Question: In CSS when I mention (max-width: 800px) browser should load that style when screen reaches 800px but my browser load that style in 720px why that's happening?
This is CSS media query
'''
@media (max-width: 800px) {
#header-home {
height: 30rem;
.header-content {
padding-top: 5rem;
}
}
}
'''
It's not working after it reaches below 800px width of screen. But it works when screen reaches below 720px

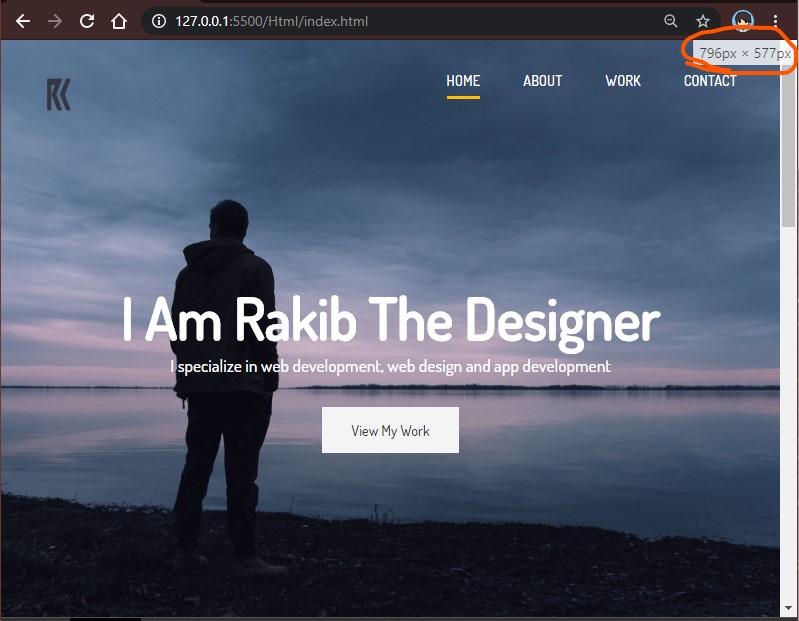
Answer: wrong, it should load the style up to 800px
you should do this:
'''
@media (min-width: 800px) {
#header-home {
height: 30rem;
.header-content {
padding-top: 5rem;
}
}
}
'''